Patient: sex M, age 47
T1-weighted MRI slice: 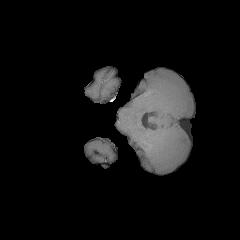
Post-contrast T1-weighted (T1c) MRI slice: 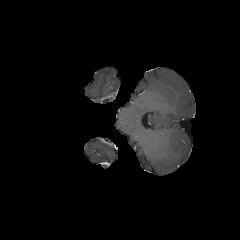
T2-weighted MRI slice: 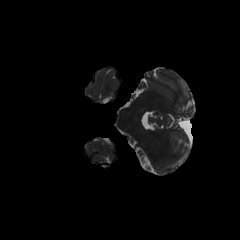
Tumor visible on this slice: no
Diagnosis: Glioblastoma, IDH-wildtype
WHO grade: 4